Interaction volume radius: 5 \u00c5
Interaction volume height: 35 \u00c5
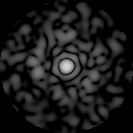
Disorder parameter: 0.8696